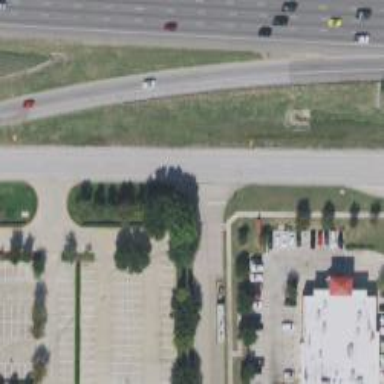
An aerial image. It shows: Secondary road with frontage road.